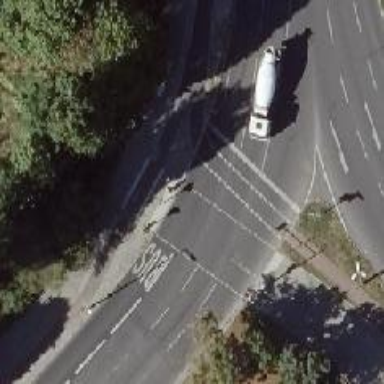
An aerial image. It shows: Road crossing with traffic signals and island.